Question: Hello I want to display the pie chart with the data taken from the database, but I can see only one result and not all. I do not understand where is the error. Thanks for your help.
'''
String sql = ......;
Cursor c = db.rawQuery(sql, null);
int count = c.getCount();
double[] values = new double[count];
String[] categoryNames = new String[count];
int[] colori = new int [count];
for(int m=0; m<count; m++) {
c.moveToNext();
categoryNames[m] = c.getString(0);
values[m] = c.getDouble(1);
colori[m] = c.getInt(2);
ArrayList<Entry> yVals1 = new ArrayList<Entry>();
for (int i = 0; i < categoryNames.length; i++) {
yVals1.add(new Entry(m, m, (double) (values[i])));
}
ArrayList<String> xVals = new ArrayList<String>();//array legend
for (int i = 0; i < categoryNames.length; i++)
xVals.add(categoryNames[m % categoryNames.length]);
PieDataSet set1 = new PieDataSet(yVals1, "Election Results");
set1.setSliceSpace(3f);
set1.setColors(ColorTemplate.createColors(colori));
PieData data = new PieData(xVals,set1);
mChart.setData(data);
// undo all highlights
mChart.highlightValues(null);
mChart.invalidate();
}
c.close();
db.close();
'''
}
EDIT-------------------------
I have almost solved, but regardless of the data I always get the chart with equal parts. For example I have these percentages:
'Category1 (15,4), Category2(30,8), Category3(53,8)'
This is the chart, help me to find the error? thanks

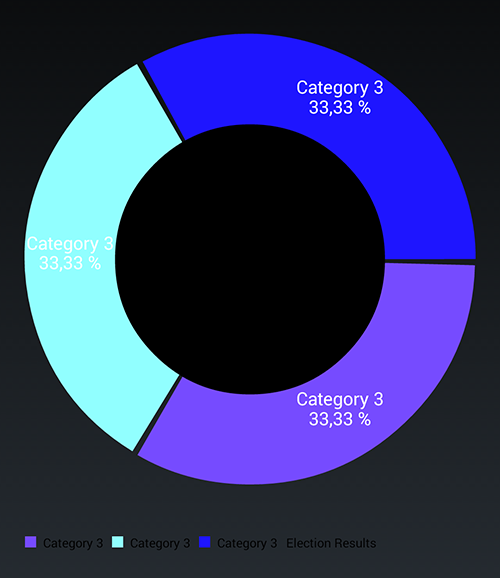
Answer: The issue might be that your for loop does not close:
'''
for(int m=0; m<count; m++) {
c.moveToNext();
categoryNames[m] = c.getString(0);
values[m] = c.getDouble(1);
colori[m] = c.getInt(2);
'''
You are missing the closing bracket '}'.
EDIT:
And you are not creating the Entry object correctly:
'''
yVals1.add(new Entry(m, m, (double) (values[i])));
'''
It should be like this:
'''
yVals1.add(new Entry((float) values[i], i));
'''